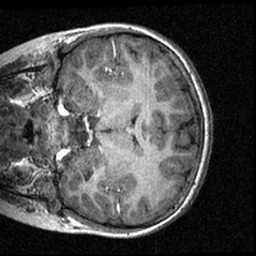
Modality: T1w
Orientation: coronal
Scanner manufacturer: siemens
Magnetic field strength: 3 T
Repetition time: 1.57 s
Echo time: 0.00304 s